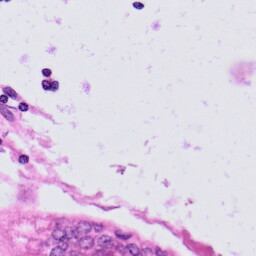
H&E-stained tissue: Prostate